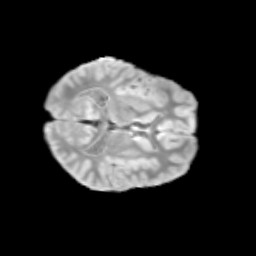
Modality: T2w
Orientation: axial
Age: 11
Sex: male
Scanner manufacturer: siemens
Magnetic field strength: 3 T
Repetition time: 3.8 s
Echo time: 0.07 s